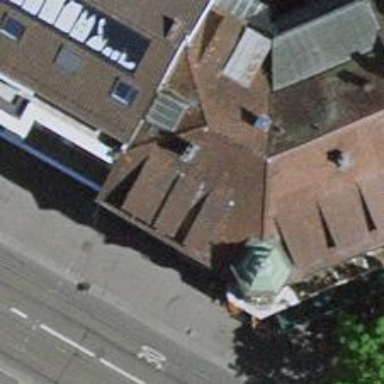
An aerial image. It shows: Café.